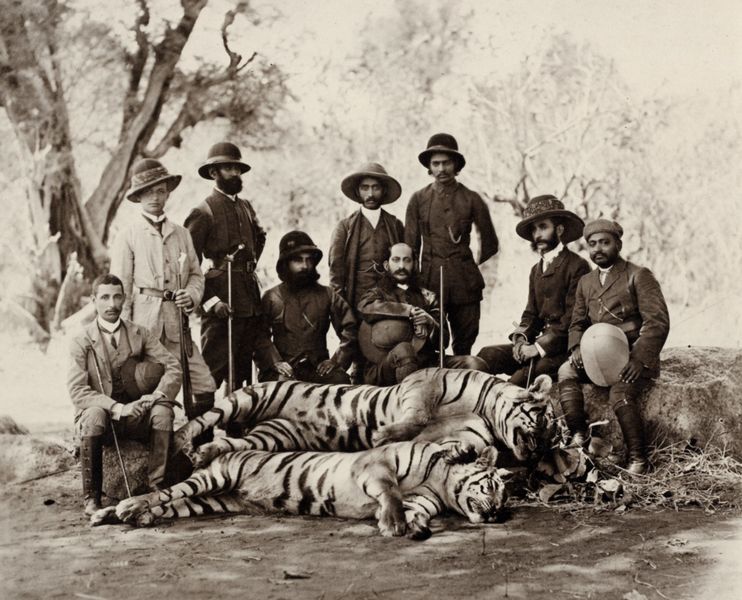
Titel: H.H. der Nizam
Künstler: Raja Lala Deen Dayal
Schlagwörter: baum, blätter, dunkel, gruppe, mann, schatten, weiß, bäume, menschen, sand, sitzen, äste, hell, hintergrund, hut, hüte, licht, männer, schwarz, stroh, gras, gürtel, tiere, herren, muster, anzug, bart, bärte, hemd, hose, jacke, mord, stehen, stein, tod, tot, vollbart, portrait, porträt, ast, erde, stamm, boden, mantel, pose, ohren, stock, fell, liegen, zwei, gehstock, stab, heu, afrika, fels, böschung, gewalt, men, glatze, streifen, pfoten, savanne, steppe, foto, fotografie, photographie, katze, schwarz-weiß, waffen, tote, helm, posieren, stiefel, gruppenbild, jagd, photo, uhrenkette, helme, sad, beute, erlegt, jäger, gewehr, wildnis, jagdgesellschaft, schnautze, gewehre, fotographie, indien, turban, stumpf, tatzen, schießen, kolonie, neun, trophäe, tieger, tiger, dschungel, gruppenfoto, wildkatze, kadaver, spieß, flinten, erlegen, inder, pakistan, führer, tropen, sandplatz, safari, tropenhelm, bäumee, tarnung, grosswild, grosswildjagd, grosswildjäger, jagdgesellschft, jagdkleidung, jagdtrophäe, neun menschen, sibirische tiger, sibirischer tiger, tigerjagd, tropenhüte, erschießen, briten, typisch, geehr, 19. jahrhundert, urwaldhelme, 2 tiger, erste minen, tigers, jeagd, poachers